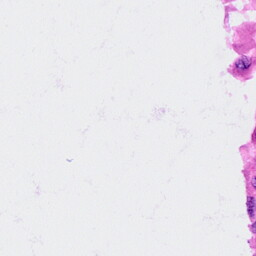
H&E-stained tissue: Cervix